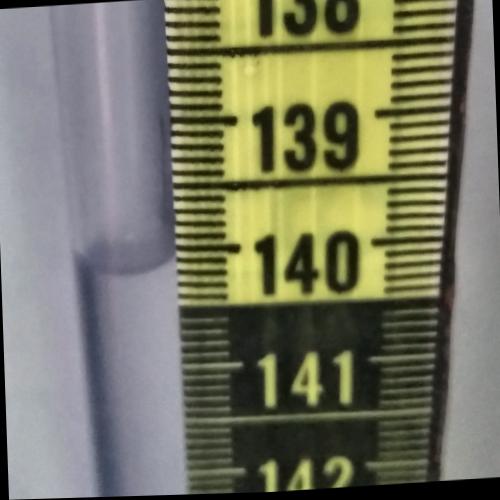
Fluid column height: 140.2 cm